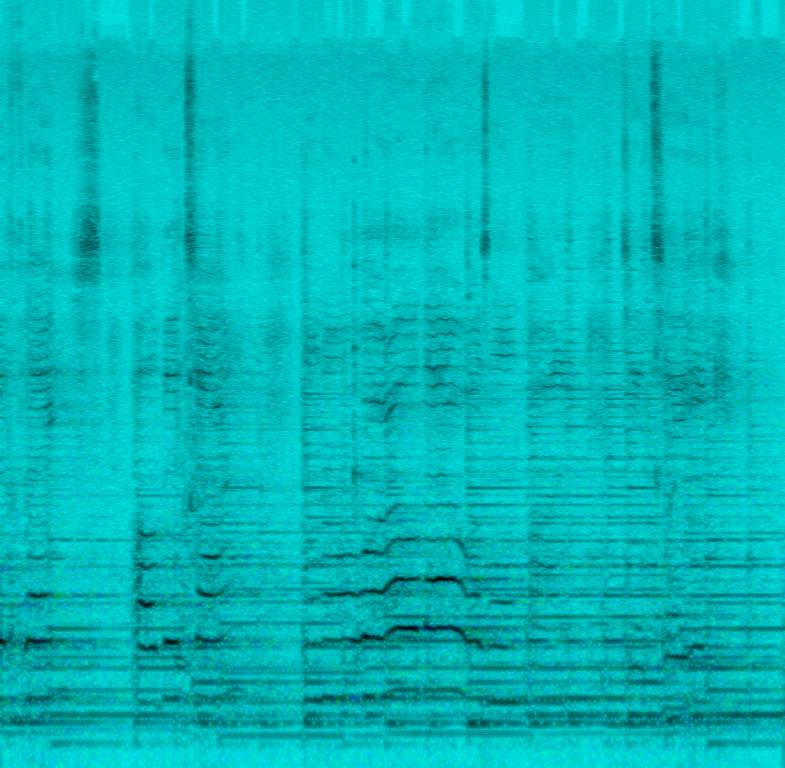
The low quality recording features a sad soft rock song that consists of an acoustic rhythm guitar chord progression over which the reverberant female vocalist sings. The recording is very noisy and it sounds sad and emotional.